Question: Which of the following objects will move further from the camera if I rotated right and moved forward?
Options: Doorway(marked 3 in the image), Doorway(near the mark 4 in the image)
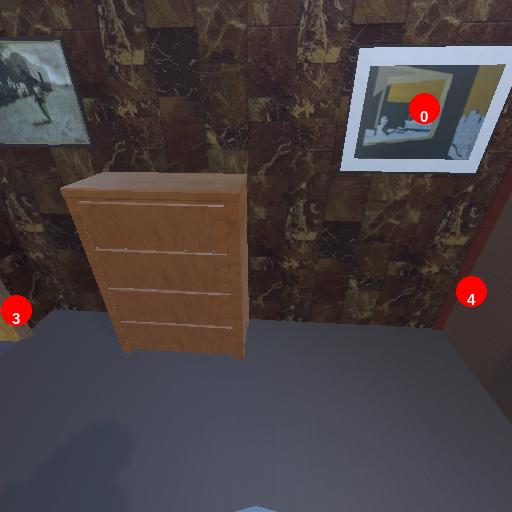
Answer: Doorway(marked 3 in the image)